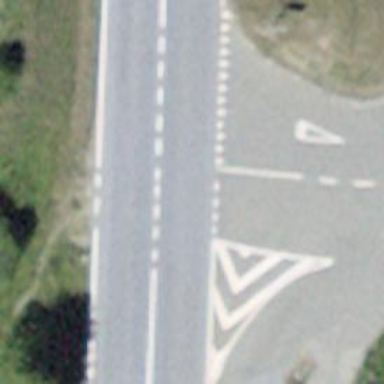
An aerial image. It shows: Road with "give way" sign.